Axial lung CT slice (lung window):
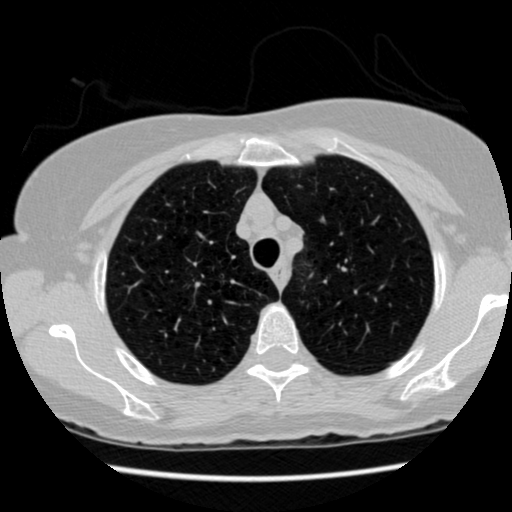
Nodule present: no